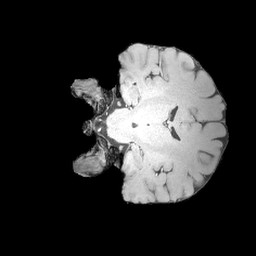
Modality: MP2RAGE
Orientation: coronal